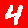
Digit: 4